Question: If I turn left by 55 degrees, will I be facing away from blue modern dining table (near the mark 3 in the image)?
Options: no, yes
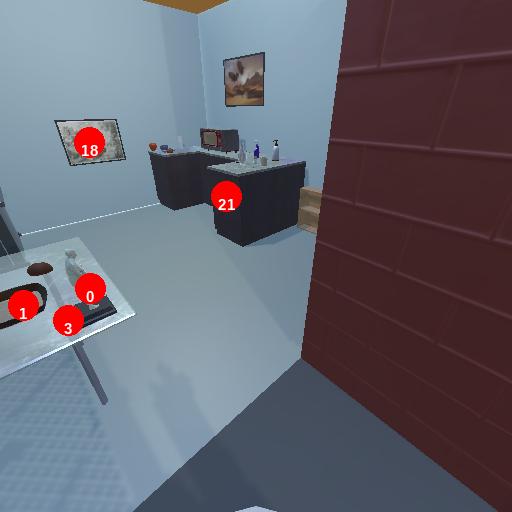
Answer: no